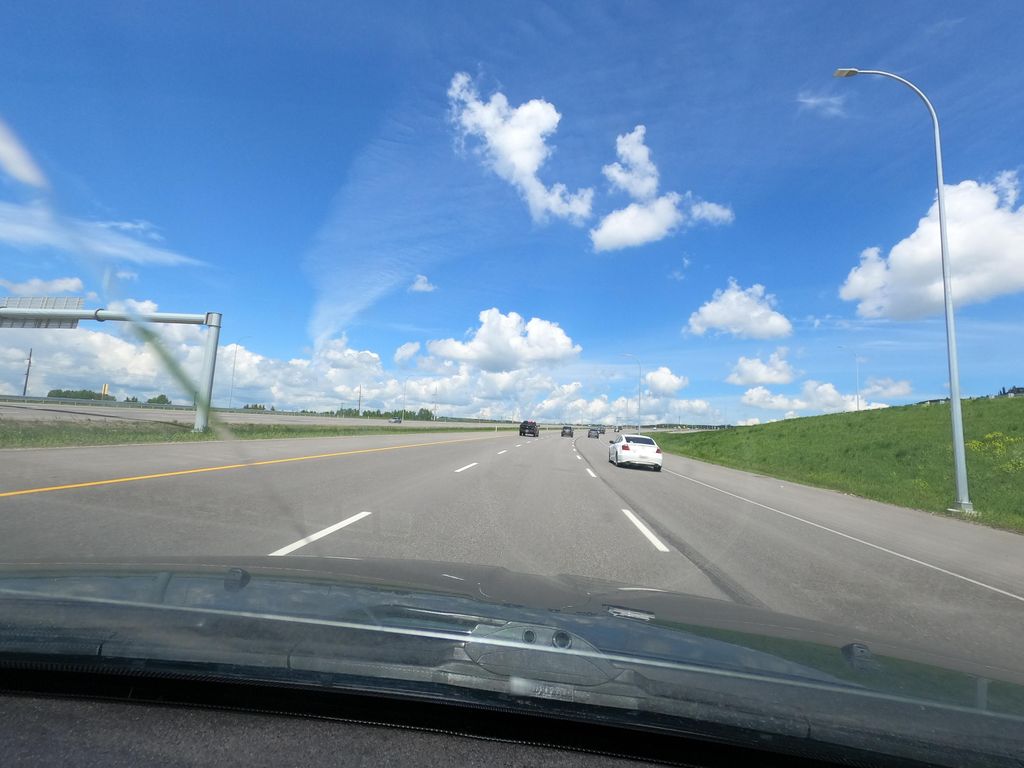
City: calgary